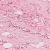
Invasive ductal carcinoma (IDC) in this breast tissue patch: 1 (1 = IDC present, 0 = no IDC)